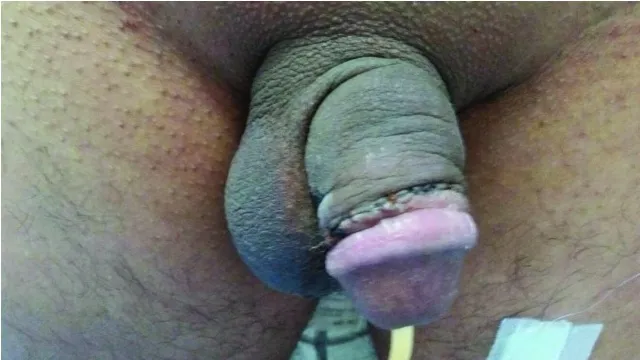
Second post-op day after repair of double penile fracture.
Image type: medical_photograph (other_medical_photograph)